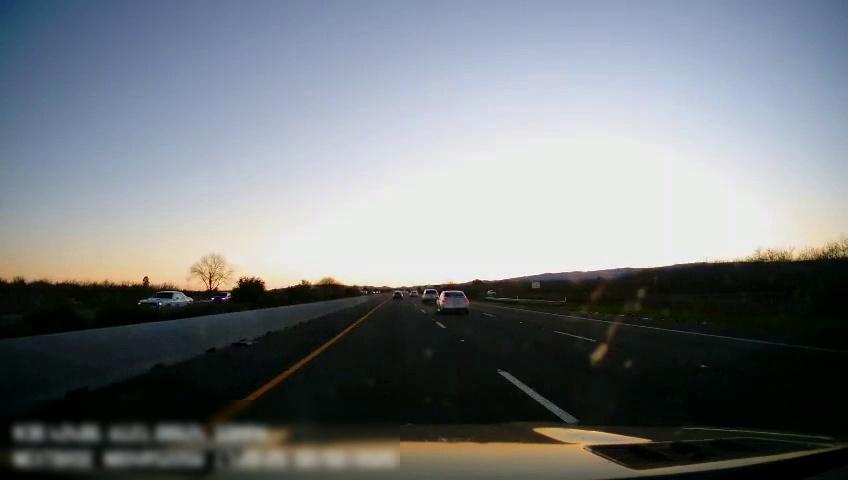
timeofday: Day
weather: Sunny
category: Drivable Space
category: Vehicles | Car
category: Vehicles | SUV
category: Vehicles | Car
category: Vehicles | Car
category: Vehicles | SUV
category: Lanes | Current Lane
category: Lanes | Current Lane
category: Lanes | Alternate Lane
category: Lanes | Alternate Lane